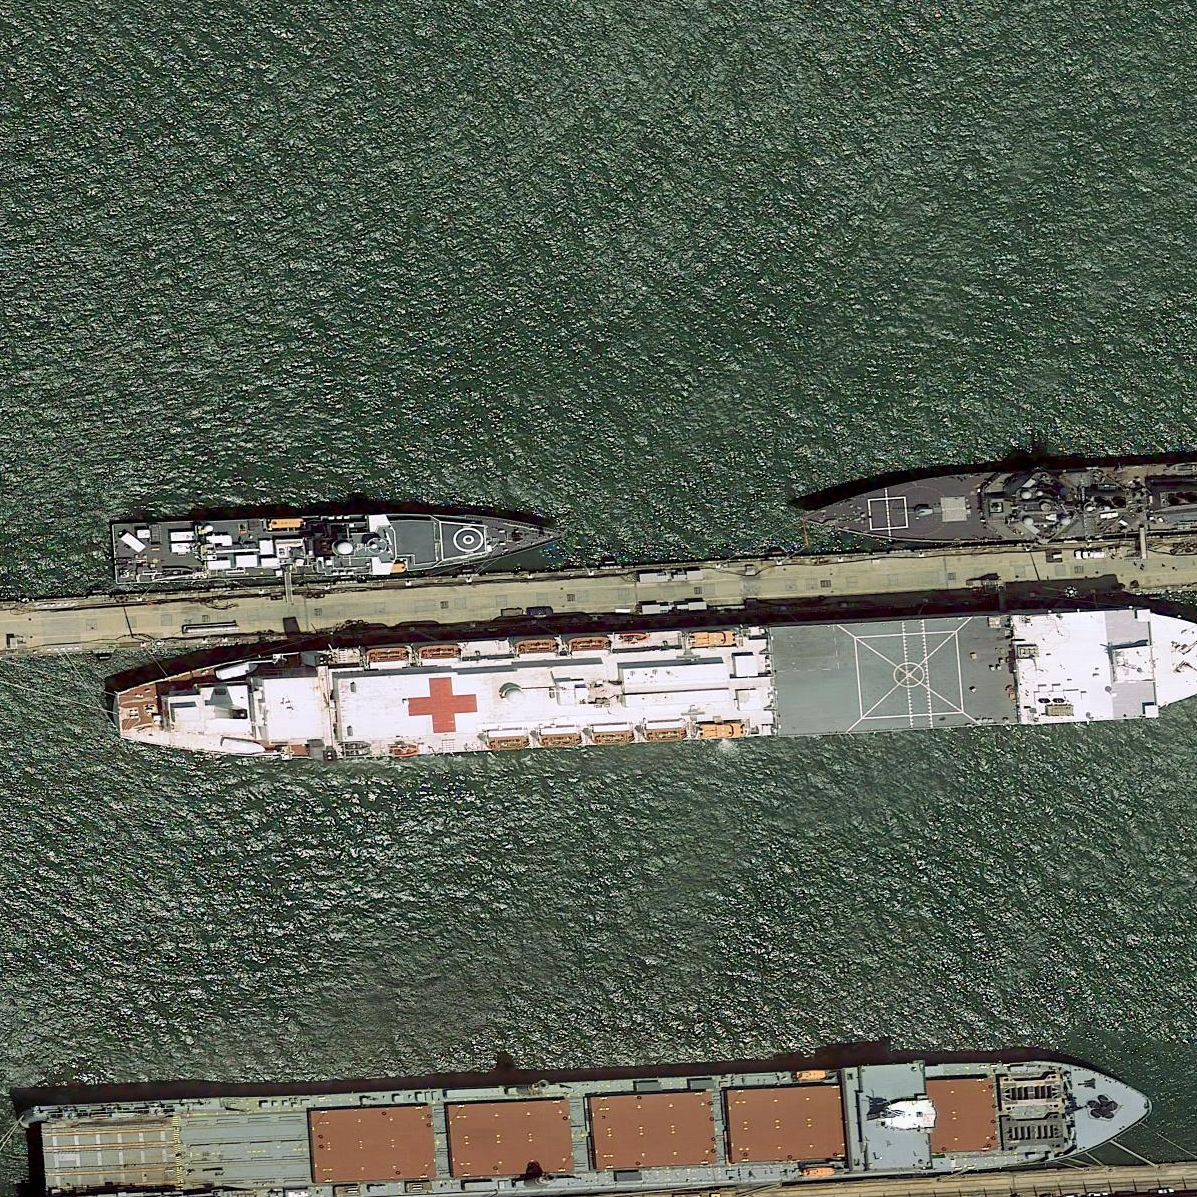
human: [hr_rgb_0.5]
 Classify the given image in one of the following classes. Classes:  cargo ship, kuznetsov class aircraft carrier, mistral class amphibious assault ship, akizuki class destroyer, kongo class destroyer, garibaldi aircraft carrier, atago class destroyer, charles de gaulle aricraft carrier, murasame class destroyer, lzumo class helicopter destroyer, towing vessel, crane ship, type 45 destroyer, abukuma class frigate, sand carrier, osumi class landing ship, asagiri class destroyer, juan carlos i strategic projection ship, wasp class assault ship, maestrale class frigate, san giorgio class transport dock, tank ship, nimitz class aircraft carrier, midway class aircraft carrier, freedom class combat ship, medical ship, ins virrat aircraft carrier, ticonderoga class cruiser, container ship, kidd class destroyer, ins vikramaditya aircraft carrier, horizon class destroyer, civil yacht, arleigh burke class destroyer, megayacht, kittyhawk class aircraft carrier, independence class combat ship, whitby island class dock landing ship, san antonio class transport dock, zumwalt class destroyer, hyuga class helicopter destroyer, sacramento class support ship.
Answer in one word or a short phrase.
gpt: Medical ship